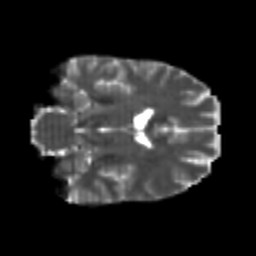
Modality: T2w
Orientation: coronal
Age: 26
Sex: male
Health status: healthy
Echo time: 0.074 s